Question: I want to access the Auth Class within my ValidatorService Class.
'''
namespace Services\Validators\User;
use \Services\Validators\Validator;
use \Illuminate\Support\Facades\Auth;
class Edit extends Validator {
public static $rules = [
'email' => 'required|unique:users,email,'.Auth::user()->id
];
}
'''
I tried to use the '\Illuminate\Support\Facades\Auth' Namespace, but laravel throws an Exception.
Error: 'syntax error, unexpected '.', expecting ']''

Laravel only throws the exception, when I try to use Auth::user()->id.
If I remove Auth::user()->id and add a number, for example 1, it works.
I also tried to implement the 'Illuminate\Auth\UserInterface' but it is not working.
How can I use the Auth Class in my ValidatorService Class?
Problem solved -> Scroll down.
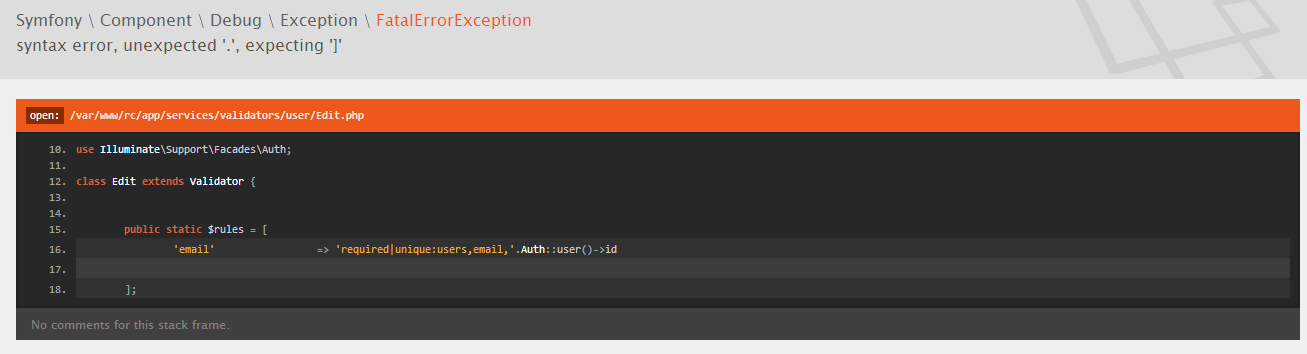
Answer: Solution:
> You cannot use functions or variables when setting a variable on a
class.
Thanks to AndreasLutro on <URL>
So I removed the class variable and added a method.
Now everythings works fine.
Code:
'''
class Edit extends Validator{
public static function rules(){
return array(
'email' => 'required|unique:users,email,'.Auth::user()->id
);
}
}
'''
Cheers, Steven.